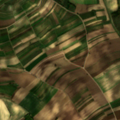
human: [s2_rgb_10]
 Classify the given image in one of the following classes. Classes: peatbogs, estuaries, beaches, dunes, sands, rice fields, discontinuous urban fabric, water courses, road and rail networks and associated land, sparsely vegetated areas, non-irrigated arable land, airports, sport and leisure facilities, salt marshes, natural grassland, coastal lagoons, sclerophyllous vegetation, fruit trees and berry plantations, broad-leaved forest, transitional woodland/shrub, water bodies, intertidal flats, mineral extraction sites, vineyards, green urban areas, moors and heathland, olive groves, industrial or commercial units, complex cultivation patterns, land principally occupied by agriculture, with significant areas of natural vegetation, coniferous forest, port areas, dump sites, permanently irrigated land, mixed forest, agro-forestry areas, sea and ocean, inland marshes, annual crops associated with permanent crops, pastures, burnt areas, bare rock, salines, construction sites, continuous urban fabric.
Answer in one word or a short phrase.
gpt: non-irrigated arable land, vineyards